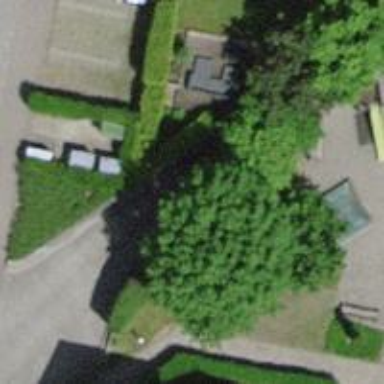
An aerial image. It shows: Parking entrance.